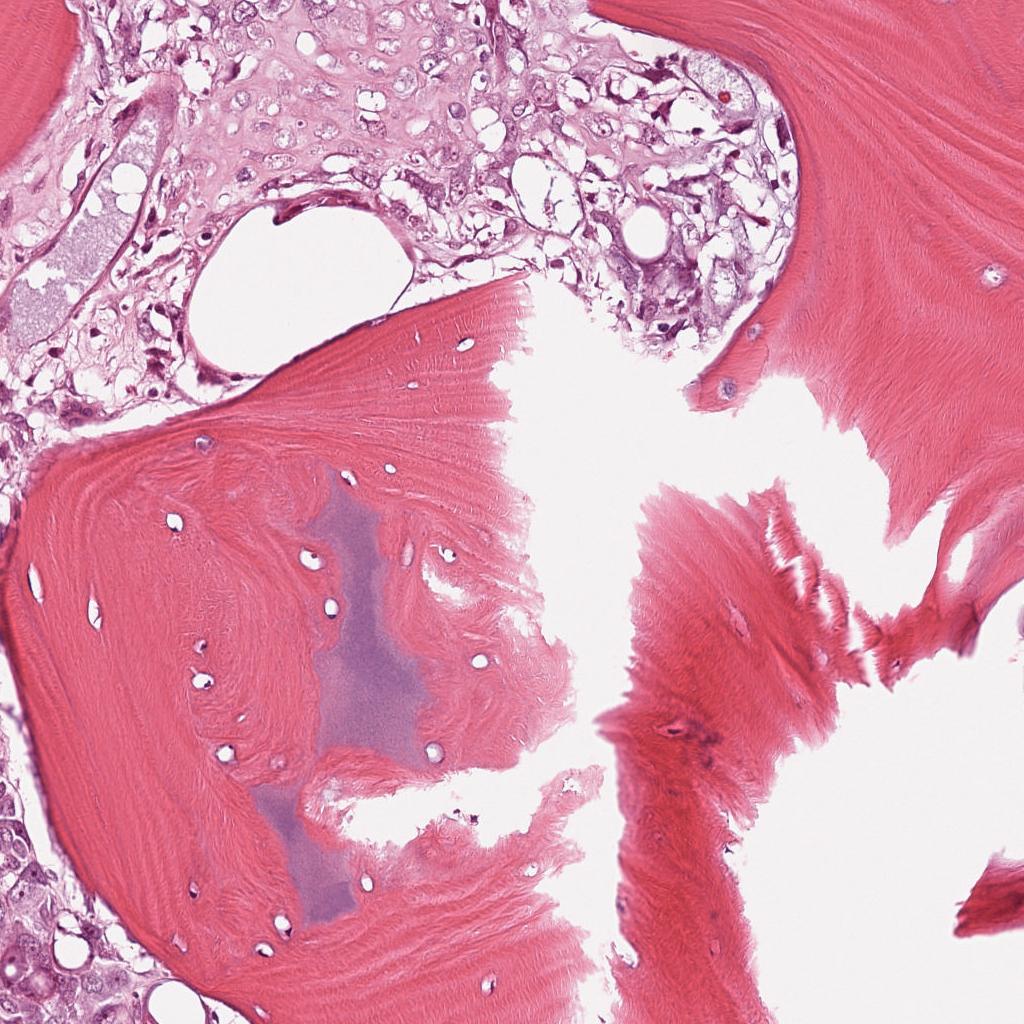
Label: Viable